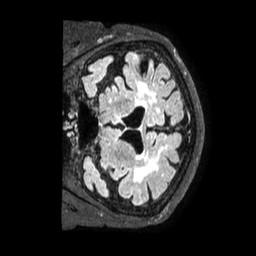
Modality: FLAIR
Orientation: coronal
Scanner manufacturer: philips
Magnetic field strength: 3 T
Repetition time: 4.8 s
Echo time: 0.34 s